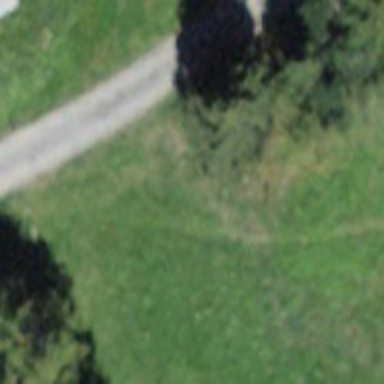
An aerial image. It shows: Path.